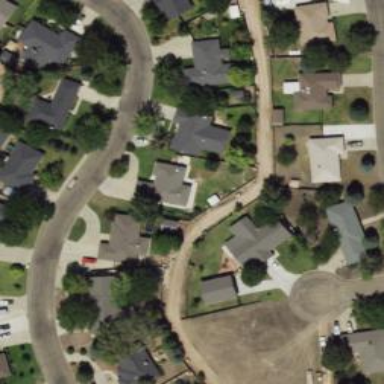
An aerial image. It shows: Alley classified as service road.